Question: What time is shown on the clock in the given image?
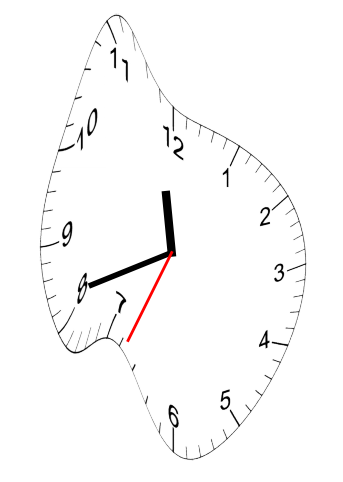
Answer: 11:41:34